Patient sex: M
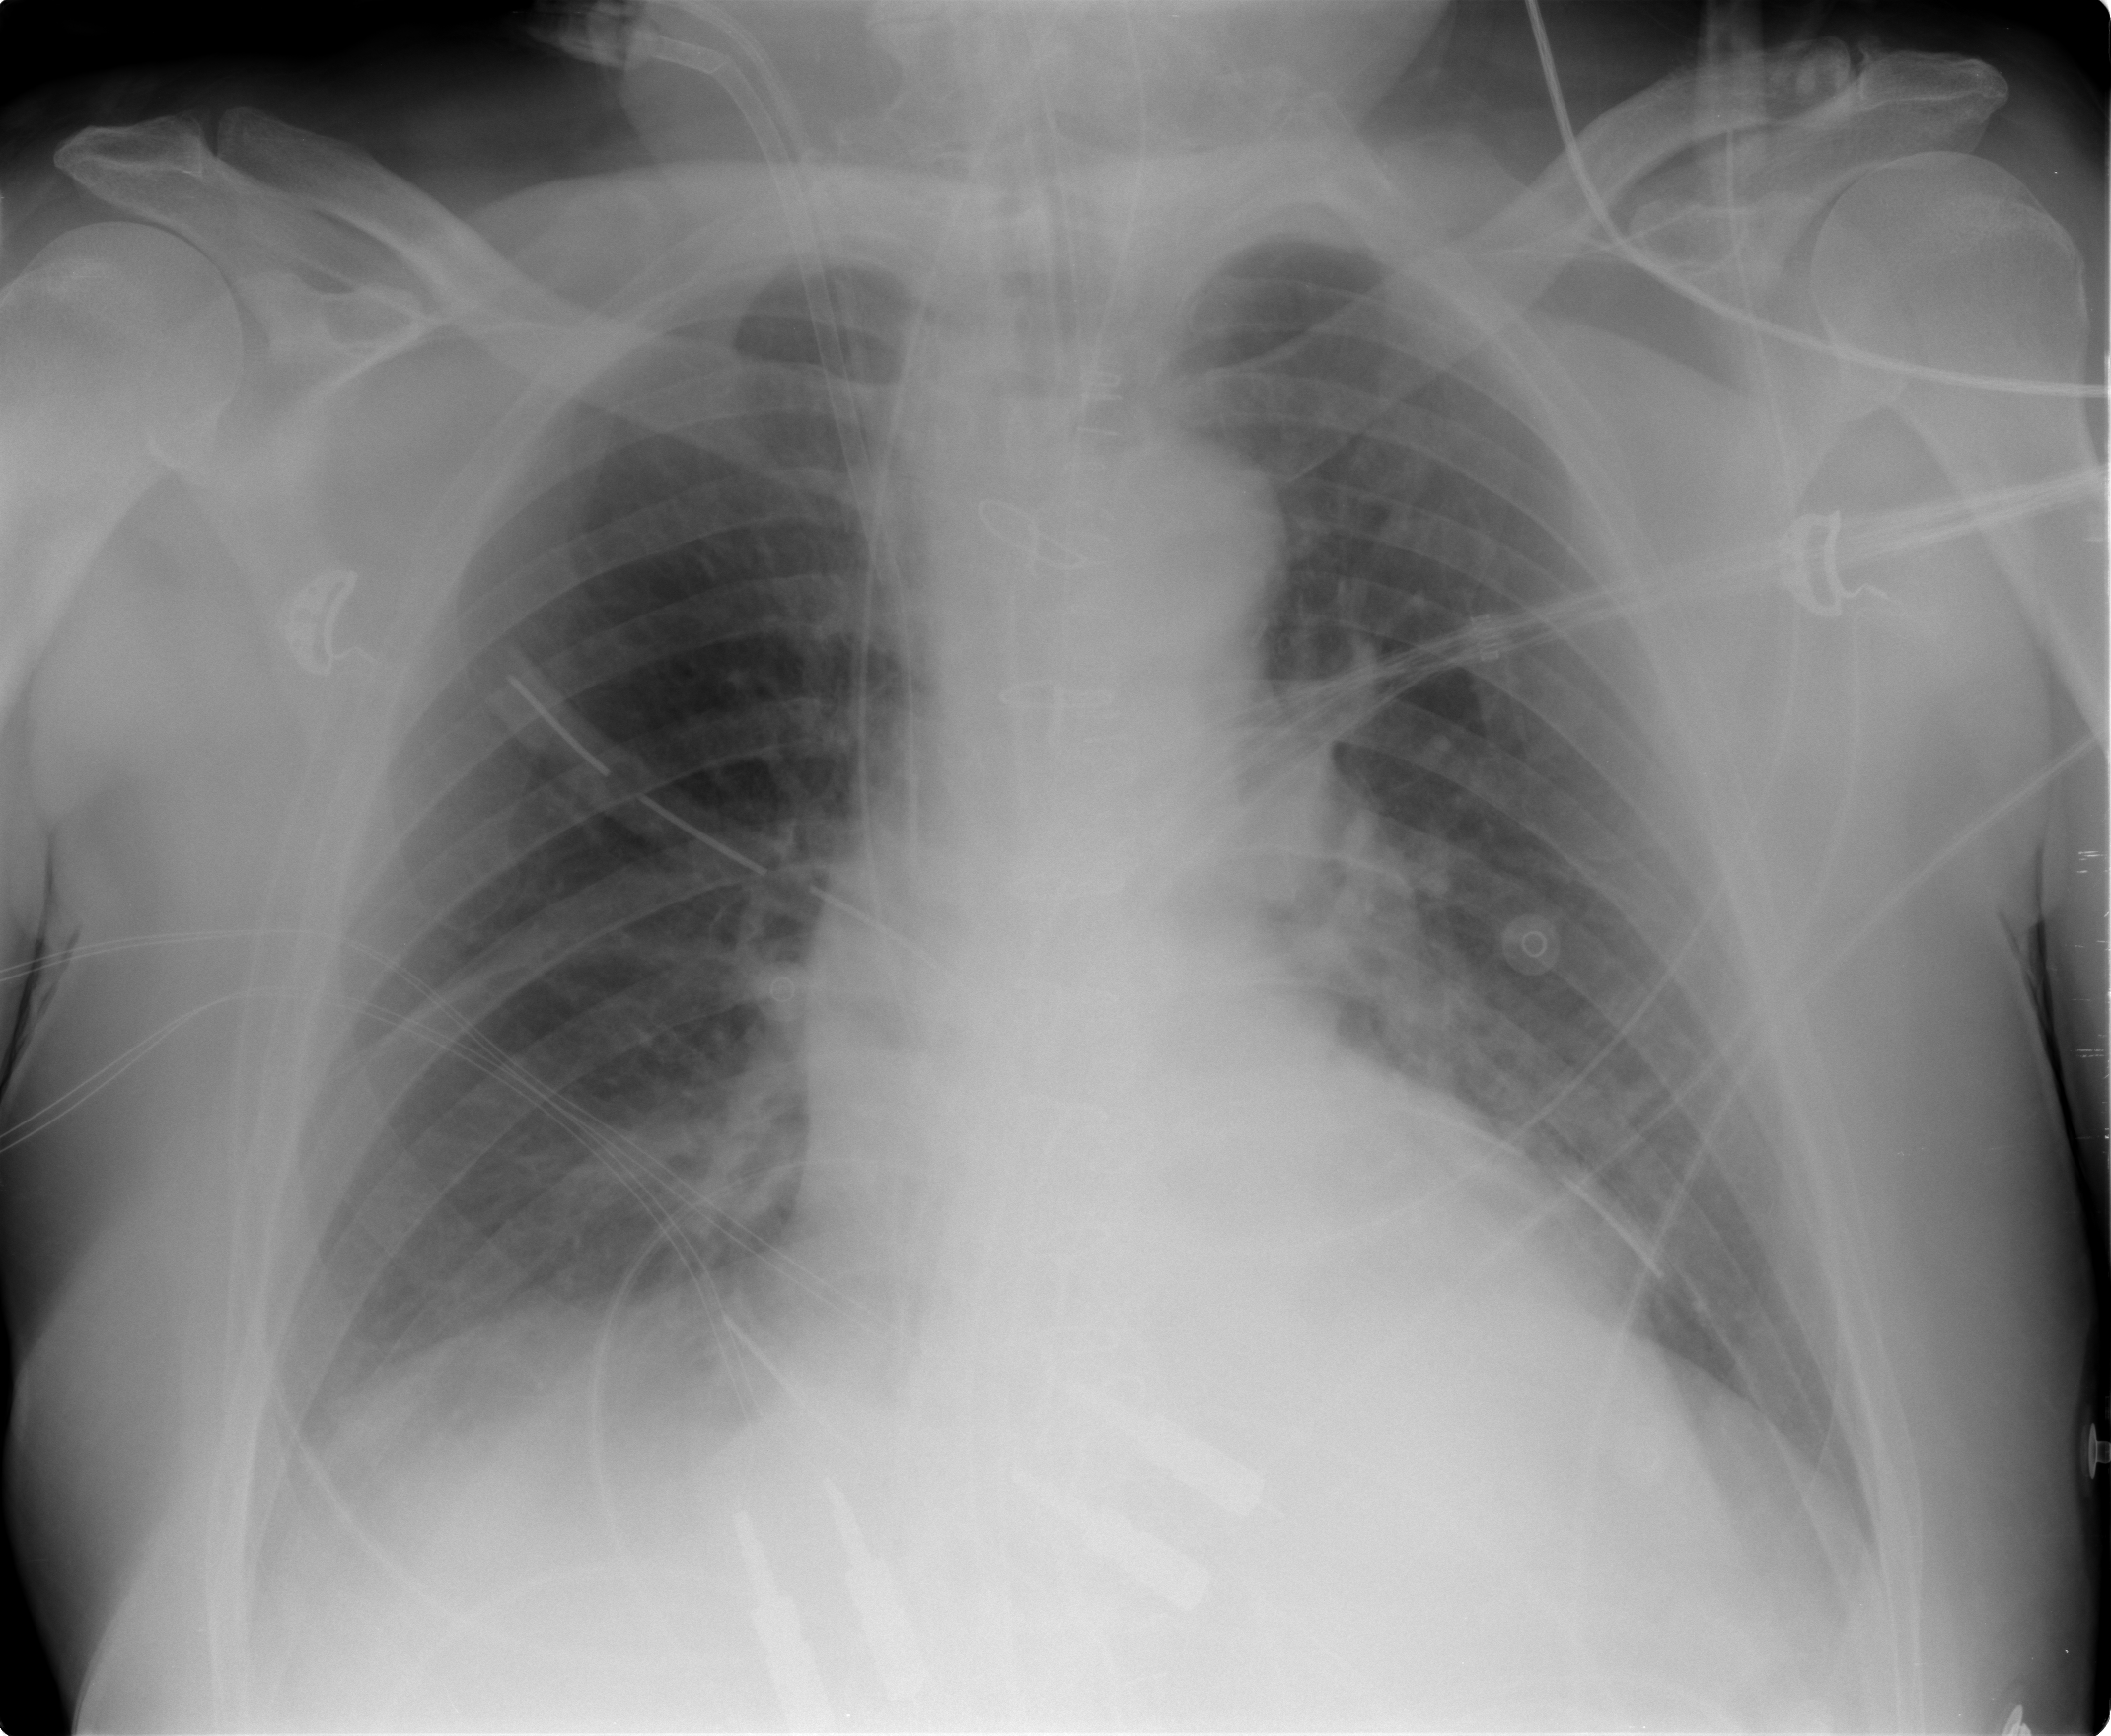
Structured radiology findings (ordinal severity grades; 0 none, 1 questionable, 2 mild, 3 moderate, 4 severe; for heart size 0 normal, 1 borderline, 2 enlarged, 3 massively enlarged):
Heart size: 0
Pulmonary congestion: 0
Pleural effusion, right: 0
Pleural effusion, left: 0
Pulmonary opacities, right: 0
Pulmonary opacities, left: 0
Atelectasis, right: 0
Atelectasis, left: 0